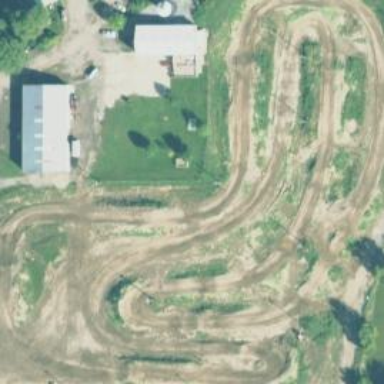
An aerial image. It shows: Motocross raceway for thrilling motocross sports.